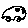
Label: car